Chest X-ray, PA view. Patient: 48 years old, sex F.
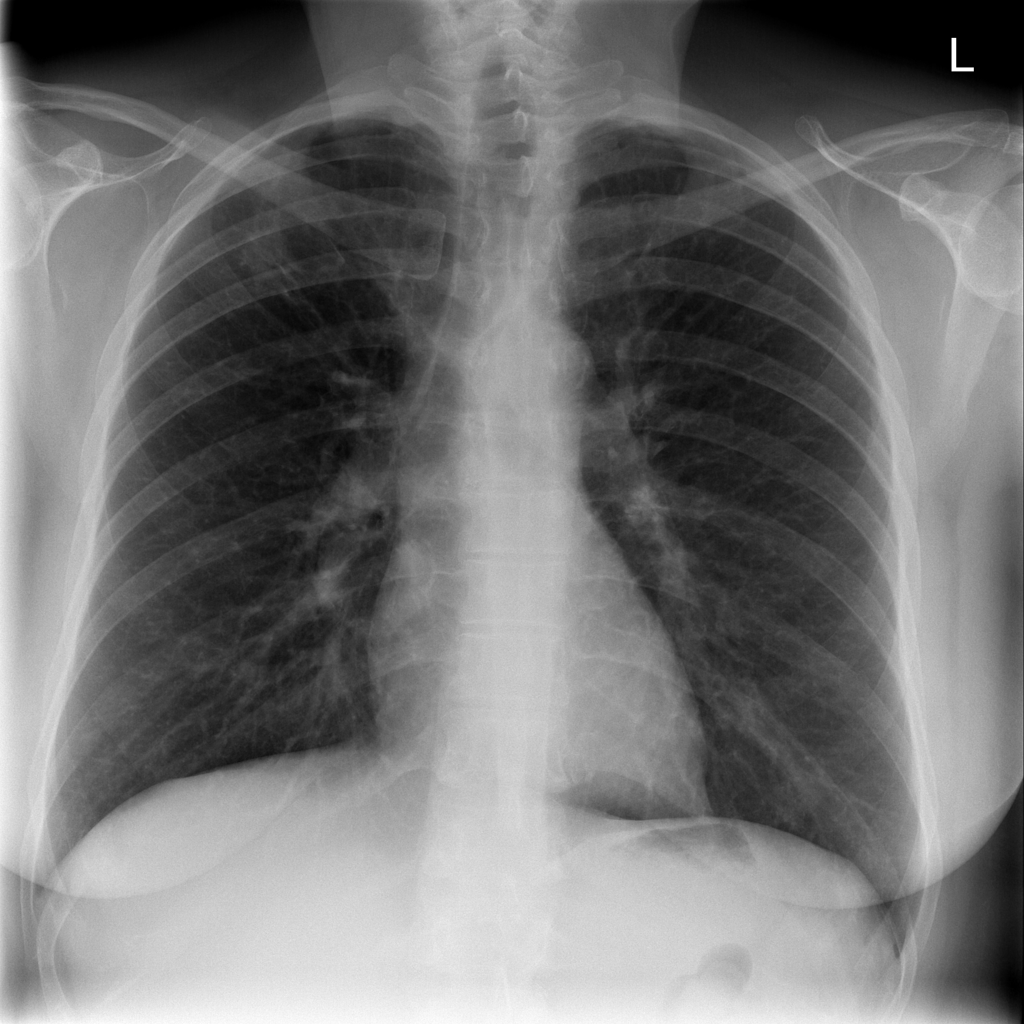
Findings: Infiltration, Nodule